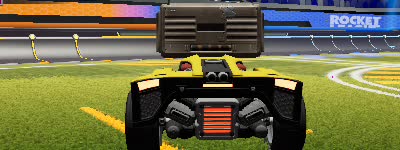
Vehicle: breakout